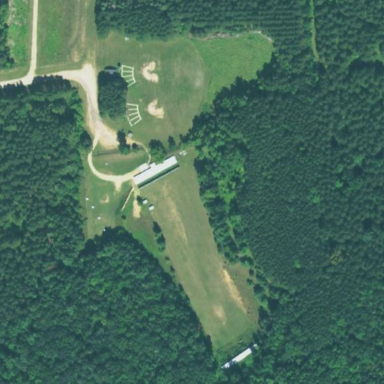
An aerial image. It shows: Shooting sports center within leisure land area.